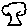
Label: tree